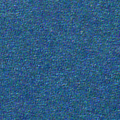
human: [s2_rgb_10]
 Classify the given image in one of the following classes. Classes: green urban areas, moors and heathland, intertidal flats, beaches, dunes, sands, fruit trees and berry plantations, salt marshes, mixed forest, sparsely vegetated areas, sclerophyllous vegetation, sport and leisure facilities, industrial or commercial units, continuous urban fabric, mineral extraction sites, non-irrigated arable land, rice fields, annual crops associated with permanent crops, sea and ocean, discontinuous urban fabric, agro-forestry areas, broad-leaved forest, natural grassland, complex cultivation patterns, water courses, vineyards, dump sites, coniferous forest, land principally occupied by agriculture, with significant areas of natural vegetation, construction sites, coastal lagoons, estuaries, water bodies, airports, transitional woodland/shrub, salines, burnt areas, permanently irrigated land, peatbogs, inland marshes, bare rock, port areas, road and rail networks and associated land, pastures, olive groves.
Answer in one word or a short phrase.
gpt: sea and ocean